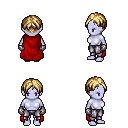
a pixel art fantasy rpg character, female body template, dark elf, purple skin, red cape, metal pants, blonde parted hairstyle, metal gloves, four views (front, back, left, right), 2x2 character sprite sheet, small pixel art, hard edges, no anti-aliasing